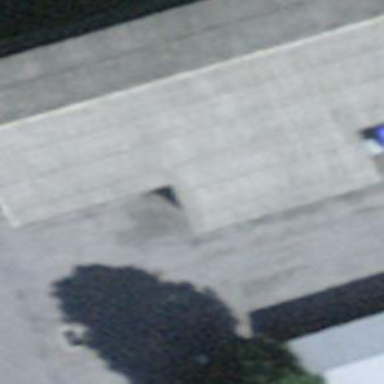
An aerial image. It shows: Building used for shooting sports.